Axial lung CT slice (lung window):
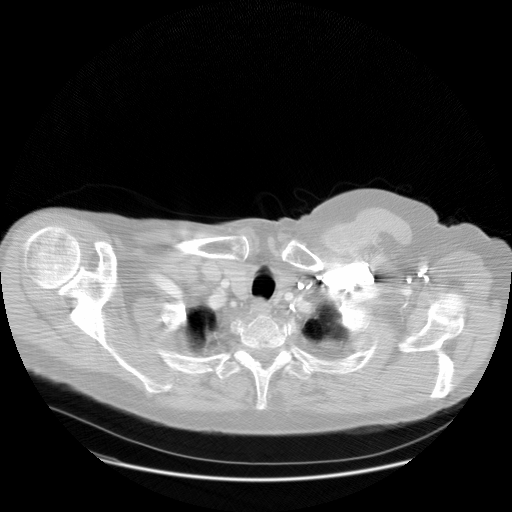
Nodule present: no